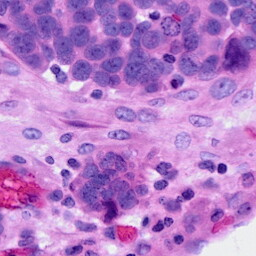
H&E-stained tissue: Ovarian